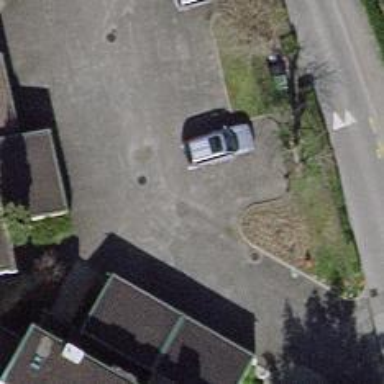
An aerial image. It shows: Concrete parking aisle designated as service road.